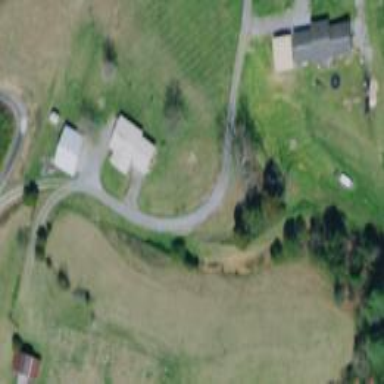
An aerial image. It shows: Driveway.